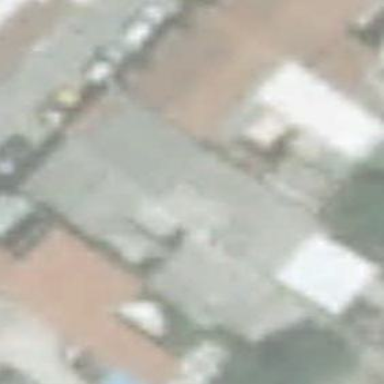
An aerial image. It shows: Residential building.